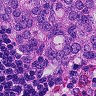
Metastatic tissue present: yes